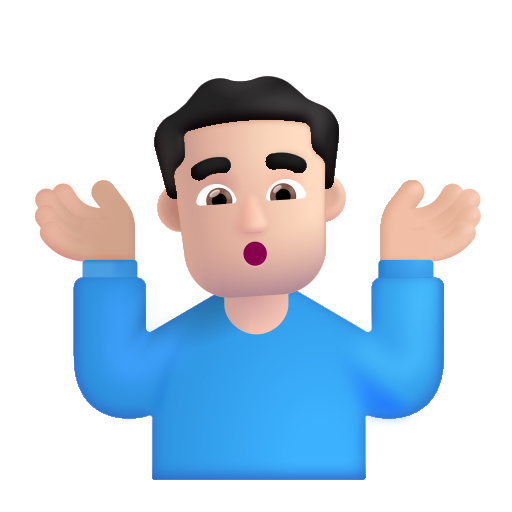
man shrugging color light